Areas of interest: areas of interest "Park and greenspace"
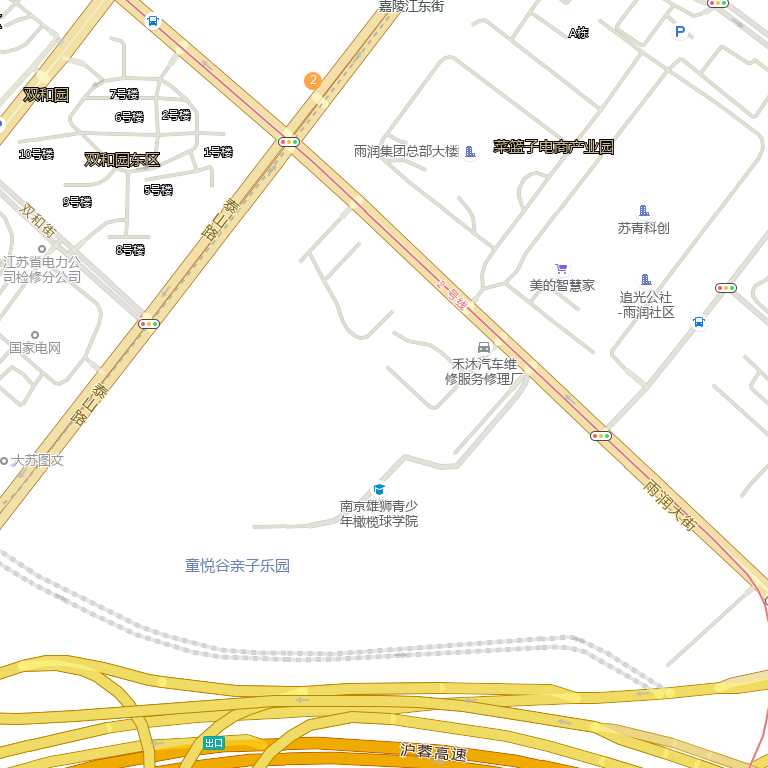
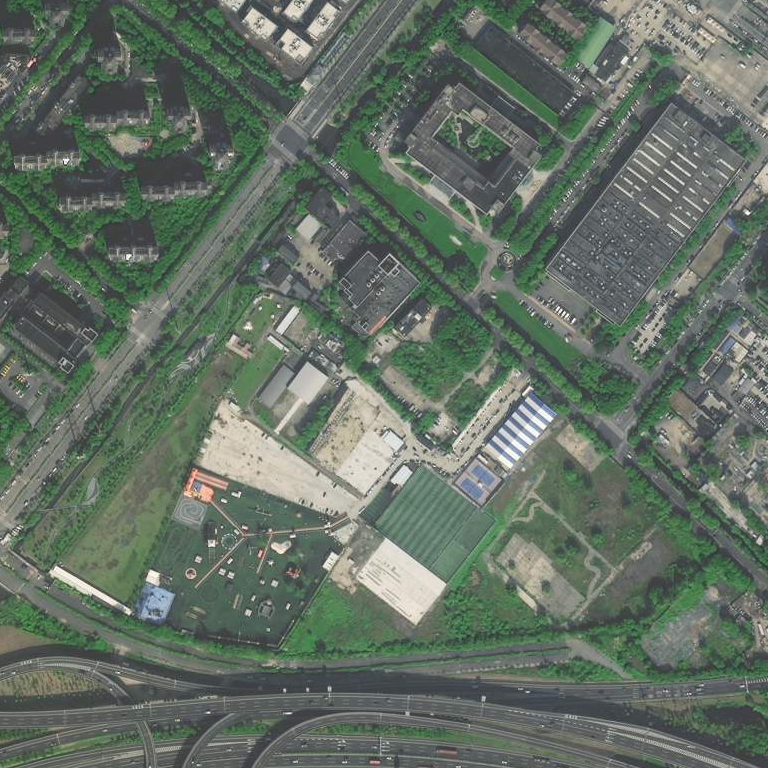